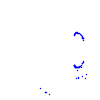
Particle: kaon